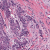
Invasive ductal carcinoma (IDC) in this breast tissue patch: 1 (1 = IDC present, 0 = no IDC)